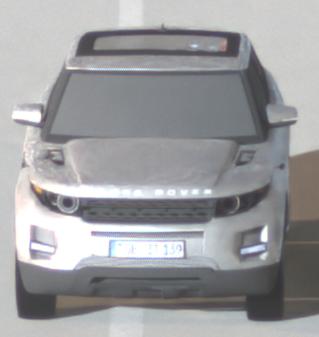
Make: Land Rover
Model: Range Rover Evoque 2.0 Si4
Detailed model: Range Rover Evoque (I)
Model produced from: 2011/08
Model produced until: 2013/11
Doors: 5
Color: white
Road condition: dry road
Daytime: night
Contrast: high contrast